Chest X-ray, PA view. Patient: 67 years old, sex M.
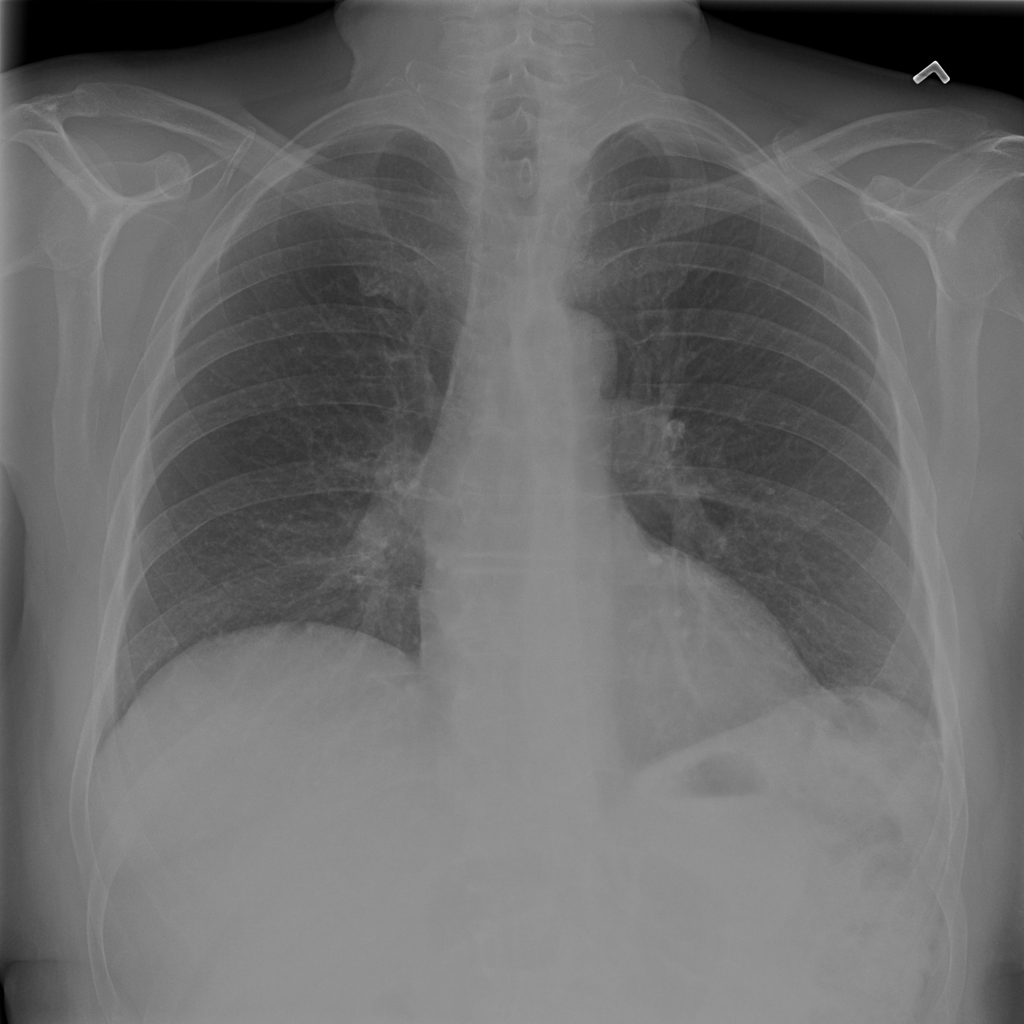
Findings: Infiltration